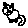
Label: cat